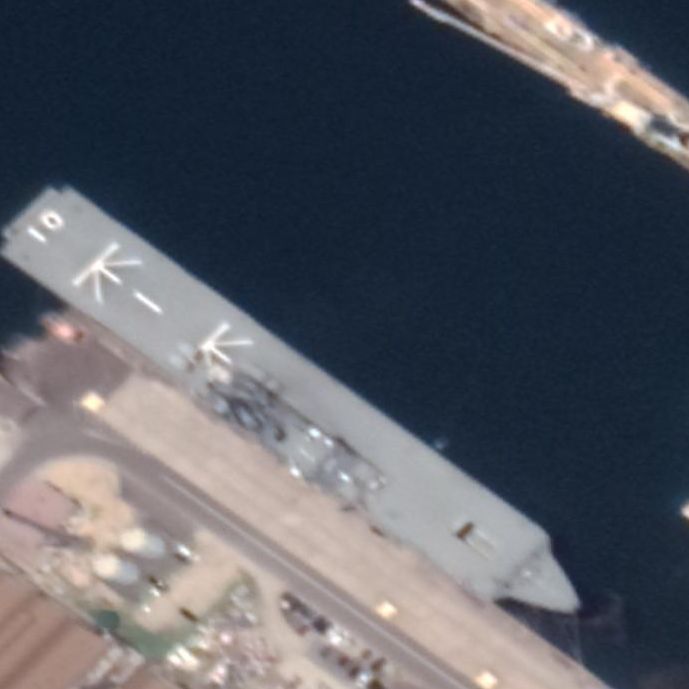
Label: Osumi-class_landing_ship